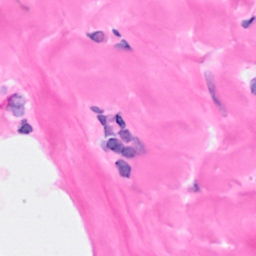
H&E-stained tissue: Breast